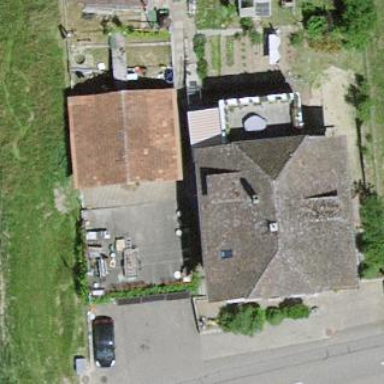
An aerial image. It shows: Residential building.